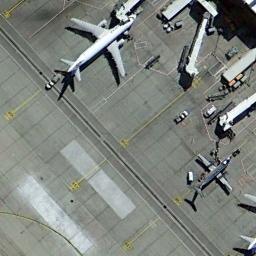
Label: airplane